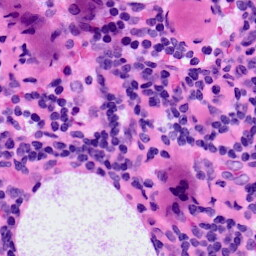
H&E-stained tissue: LymphNode